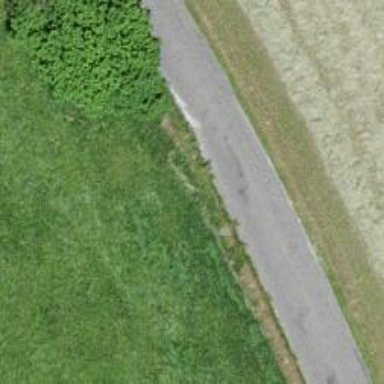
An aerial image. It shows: Unclassified road with asphalt surface.